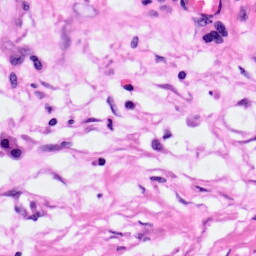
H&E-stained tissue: Pancreatic